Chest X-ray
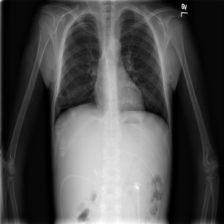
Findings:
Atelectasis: negative
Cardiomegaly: negative
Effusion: negative
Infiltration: positive
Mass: negative
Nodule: negative
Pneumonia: negative
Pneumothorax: negative
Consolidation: negative
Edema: negative
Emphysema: negative
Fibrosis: negative
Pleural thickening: negative
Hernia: negative